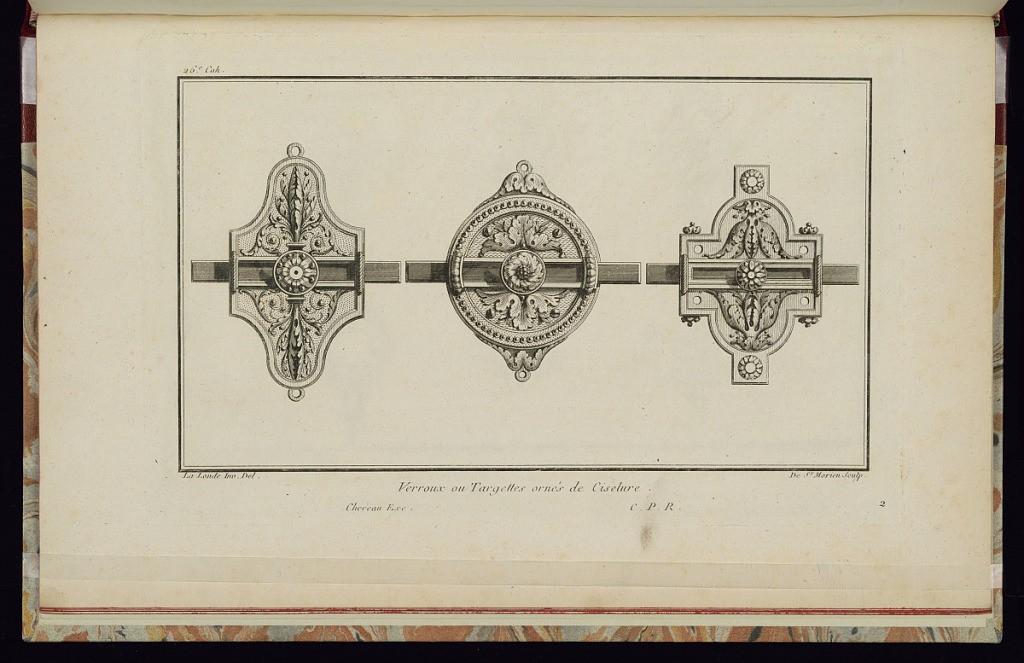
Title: Verroux ou Targettes ornés de Ciselure
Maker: Richard de Lalonde, French, active 1780–96
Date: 1775-1784
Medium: Etching on off-white laid paper
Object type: Print
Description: Three lock or latch designs with acanthus leaf, scroll, and rosette ornamentation. The plate is signed and numbered.